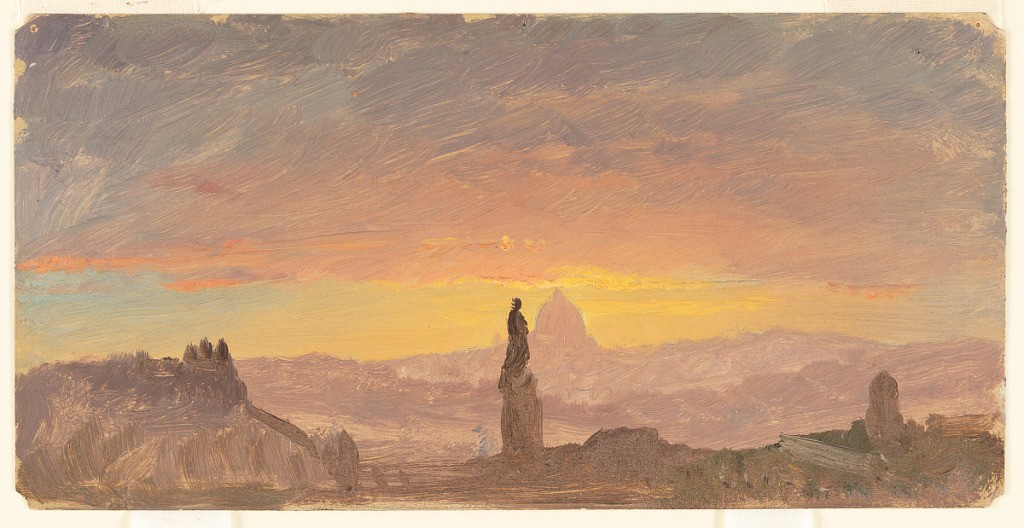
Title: Sunset over St. Peter's Basilica, Rome
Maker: Frederic Edwin Church, American, 1826–1900
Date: December 1868 - April 1869
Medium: Oil and graphite on paperboard
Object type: Drawing
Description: Landscape sketch showing a view of a vibrant sunset over St. Peter's Basilica and Rome, likely viewed from the Pincian Hill. Foreground is an indistinct hillside with some vegetation and structures, notably a tall figural statue on a plint, visible at center. Behind this statue, in the middle distance at center, the lofty dome of St. Peter's dominates the city skyline, both of which are painted in a uniform hue of light purple. Above, the setting sun illuminates a cloud bank in shades of yellow, orange, and red, and renders the sky a gradient from yellow to blue.